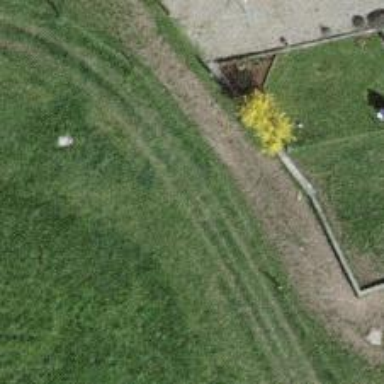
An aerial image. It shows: Grass track with grade4 surface.